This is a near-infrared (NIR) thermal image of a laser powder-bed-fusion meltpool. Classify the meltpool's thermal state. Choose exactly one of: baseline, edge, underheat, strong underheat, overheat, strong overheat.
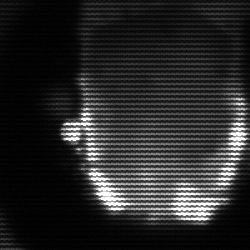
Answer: baseline